Field crop: maize
Growth stage: 2
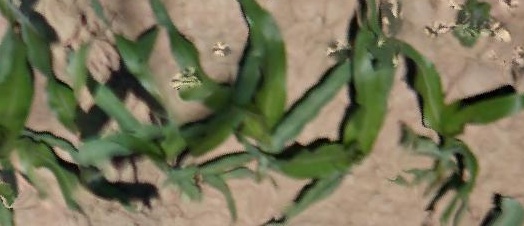
Species: maize